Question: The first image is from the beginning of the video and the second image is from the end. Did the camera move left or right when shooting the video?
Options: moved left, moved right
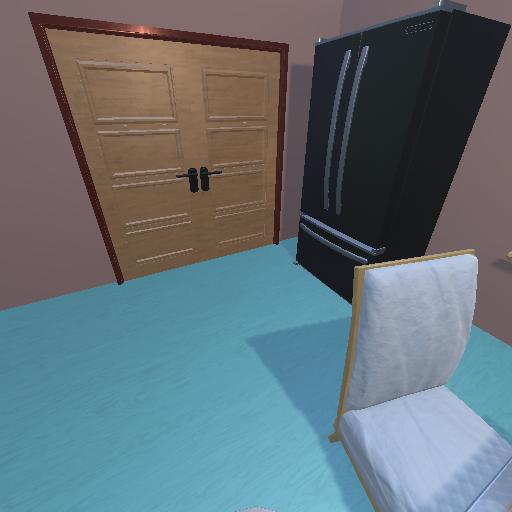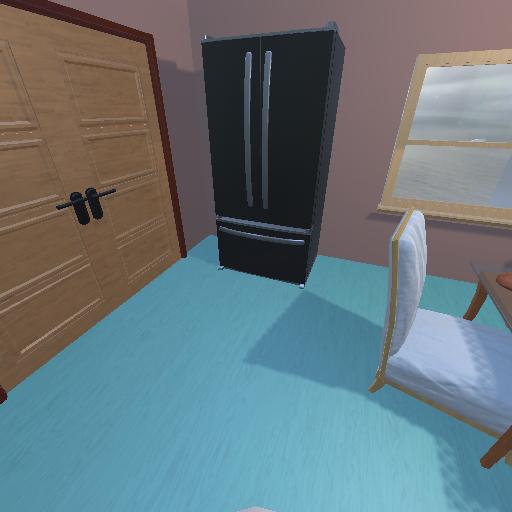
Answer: moved left